Chest X-ray:
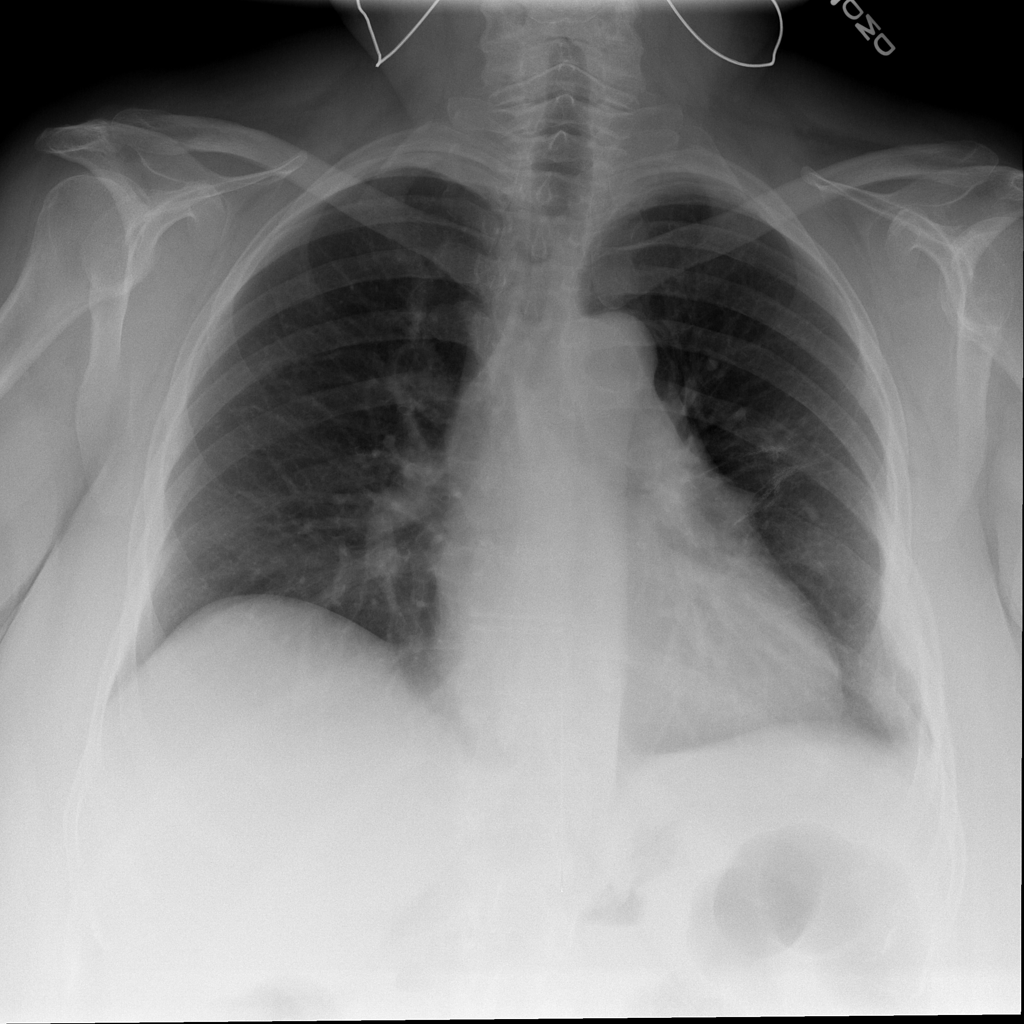
Findings: Fibrosis, Pleural Thickening
No abnormal finding: no